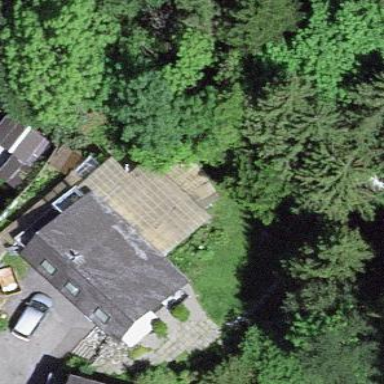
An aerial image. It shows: Simple house.